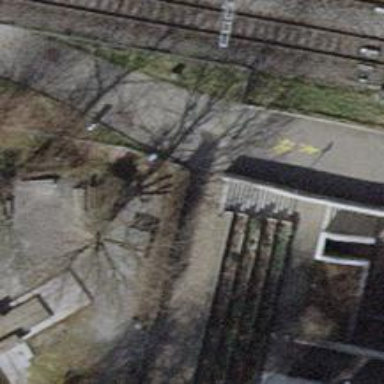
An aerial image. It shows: Footway made of paving stones.